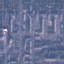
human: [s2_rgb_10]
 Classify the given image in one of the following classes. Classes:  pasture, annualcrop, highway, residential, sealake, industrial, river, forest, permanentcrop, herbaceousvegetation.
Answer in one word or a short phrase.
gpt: Residential